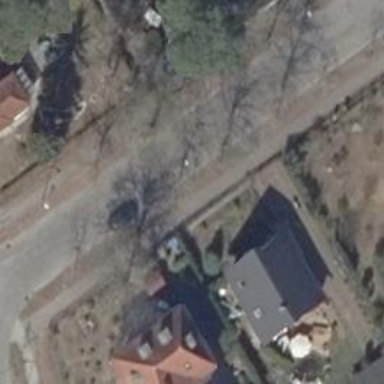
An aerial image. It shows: Residential road with separate sidewalks on both sides.